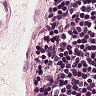
Metastatic tissue present: no